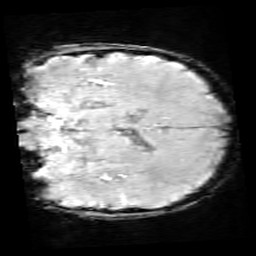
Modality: SWI
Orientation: coronal
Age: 11
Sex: male
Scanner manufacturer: siemens
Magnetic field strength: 3 T
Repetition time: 0.027 s
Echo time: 0.02 s